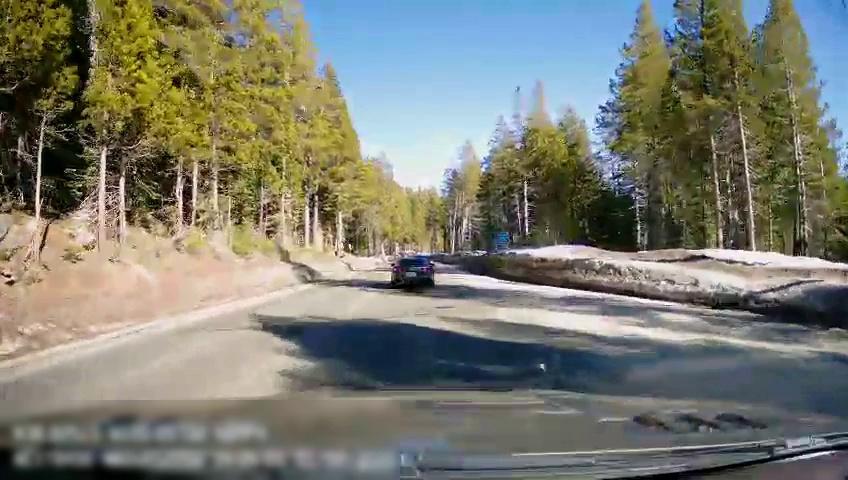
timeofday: Day
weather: Snowy
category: Drivable Space
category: Vehicles | Car
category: Vehicles | Car
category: Traffic | Signs